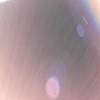
Label: sunburn